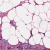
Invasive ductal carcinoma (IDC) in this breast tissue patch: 1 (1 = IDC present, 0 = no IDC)